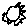
Label: sun